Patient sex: M
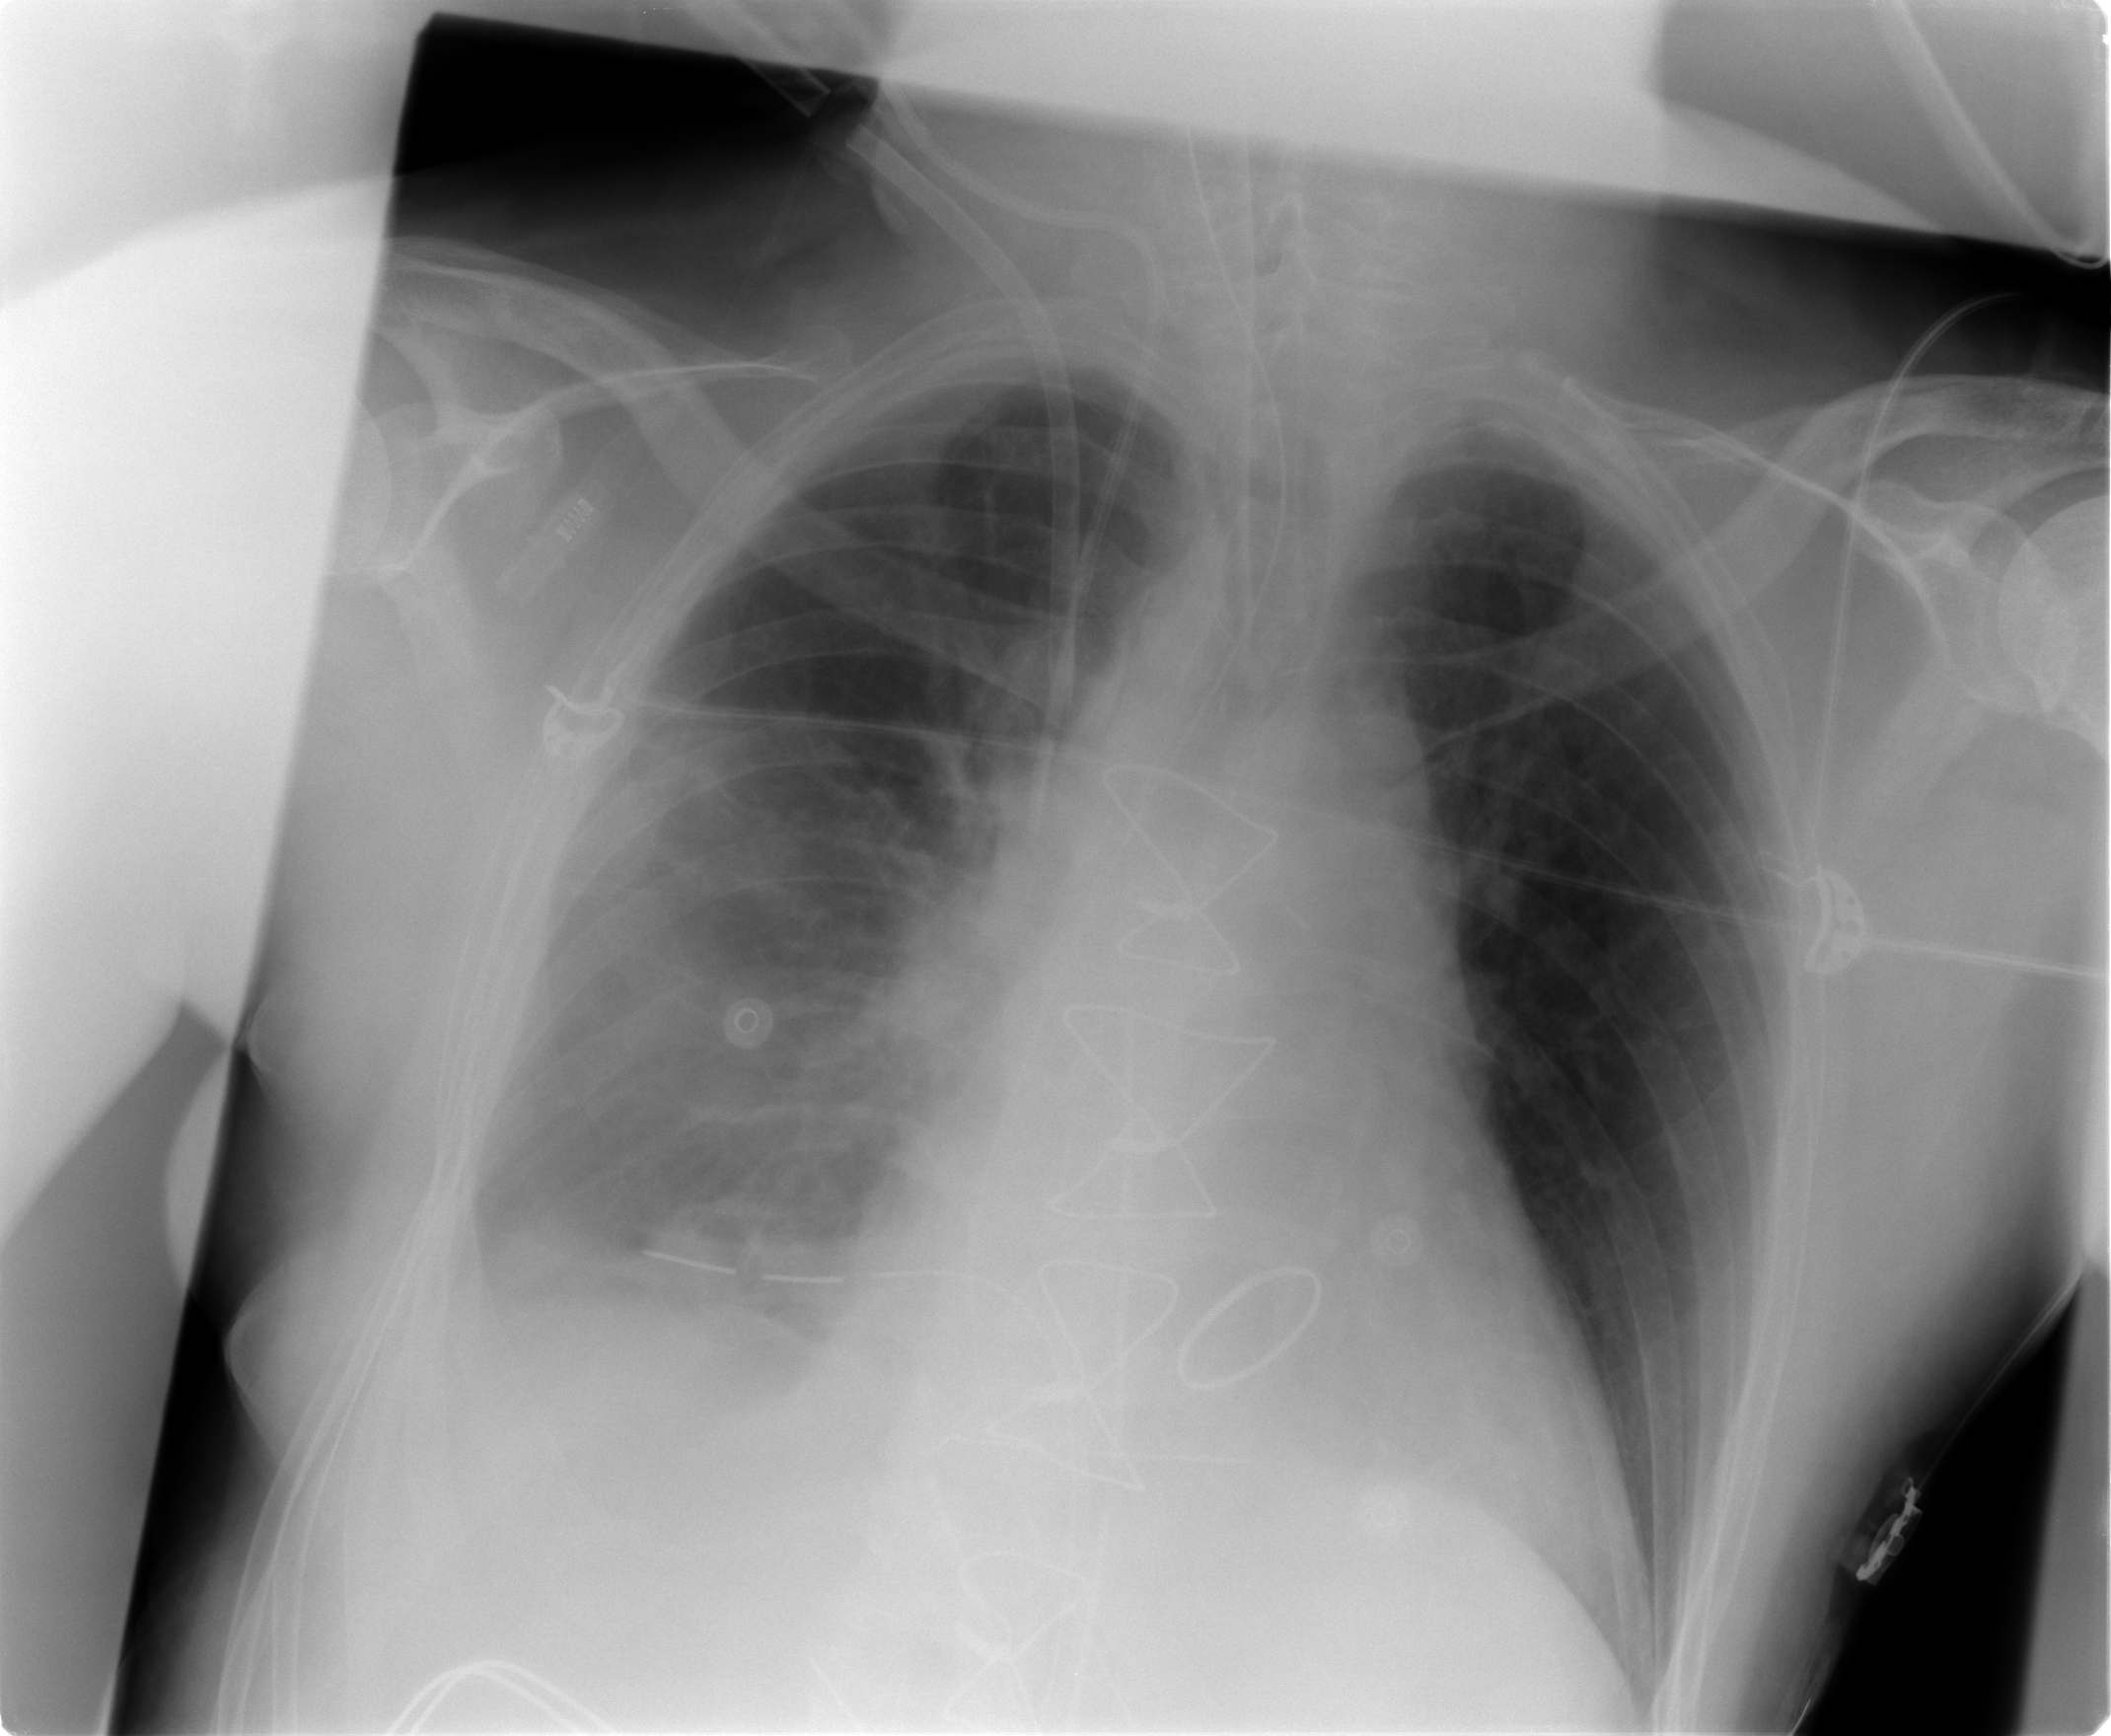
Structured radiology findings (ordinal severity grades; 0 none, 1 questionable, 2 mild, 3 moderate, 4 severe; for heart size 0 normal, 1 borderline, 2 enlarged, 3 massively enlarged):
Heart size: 2
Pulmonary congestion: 0
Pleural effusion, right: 2
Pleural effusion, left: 0
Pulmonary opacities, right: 0
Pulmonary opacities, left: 0
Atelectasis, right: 2
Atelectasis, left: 0